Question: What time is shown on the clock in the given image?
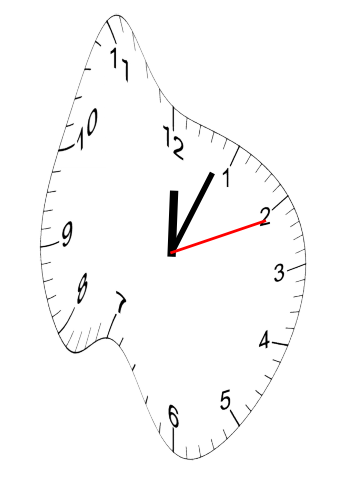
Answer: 12:04:11